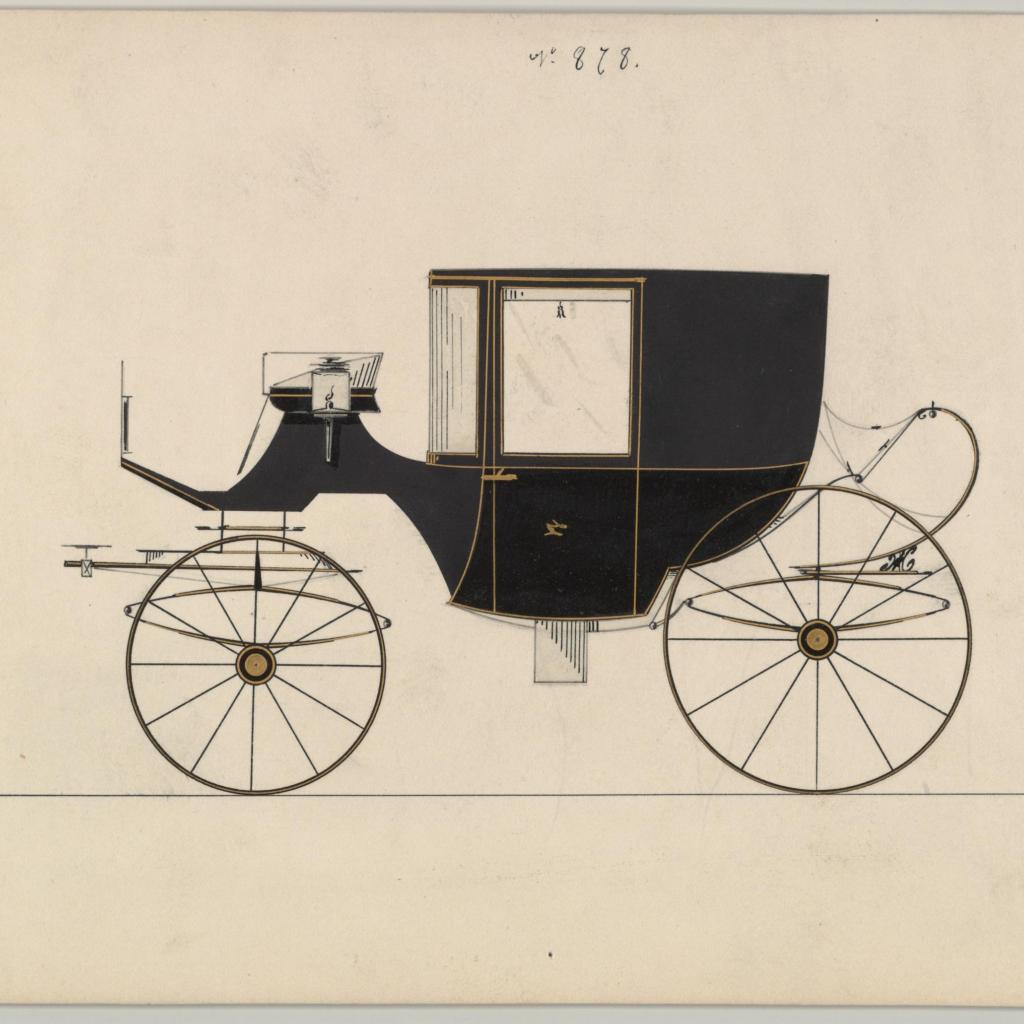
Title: Design for Coupé, no. 878
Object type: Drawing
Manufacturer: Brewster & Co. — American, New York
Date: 1850–70
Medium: Pen and black ink, watercolor and gouache with gum arabic and metallic ink
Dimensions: sheet: 6 x 8 13/16 in. (15.2 x 22.4 cm)
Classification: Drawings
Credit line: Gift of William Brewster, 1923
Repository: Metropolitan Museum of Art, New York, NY